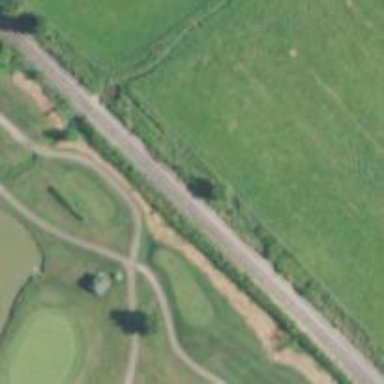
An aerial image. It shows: Path used for both walking and golf.